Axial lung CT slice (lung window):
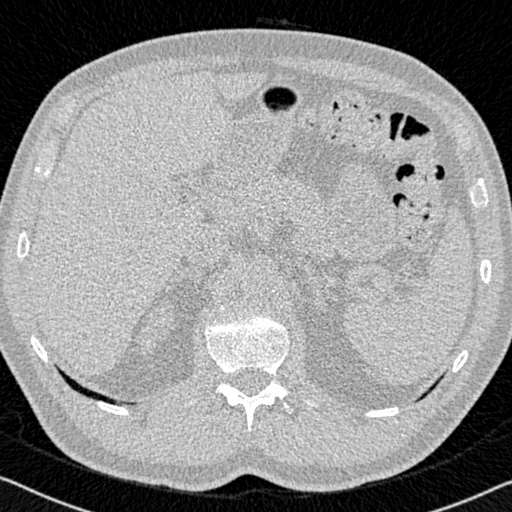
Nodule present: no